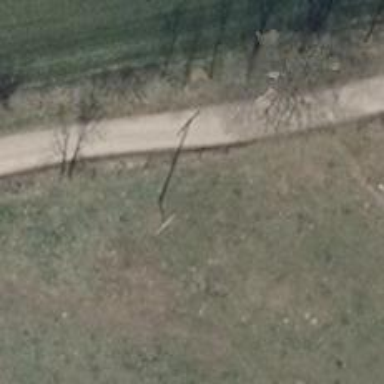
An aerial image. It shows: Power pole.